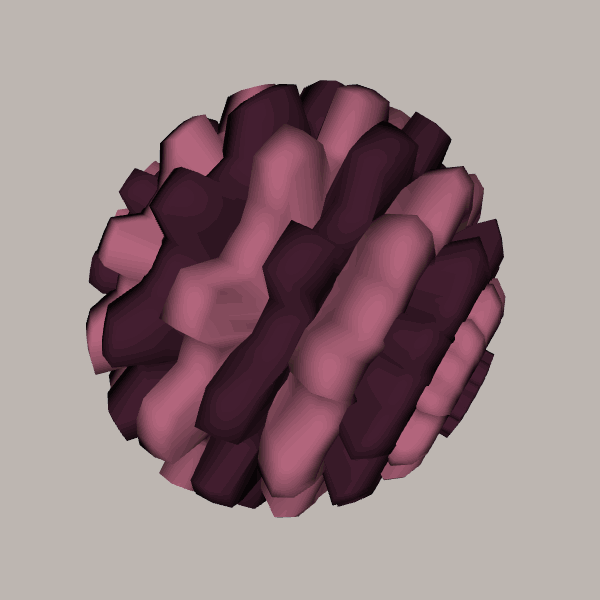
Background: light